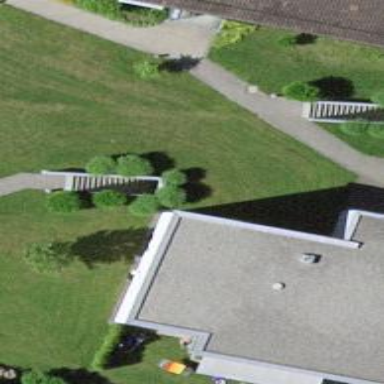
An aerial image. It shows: Set of steps on the road.